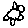
Label: flower